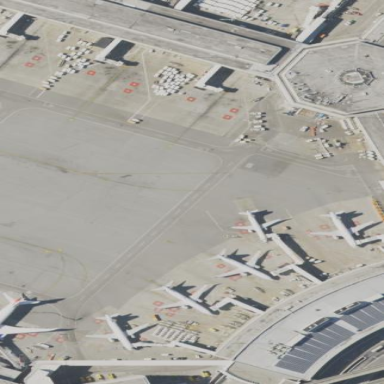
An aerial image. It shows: Apron at the airport.